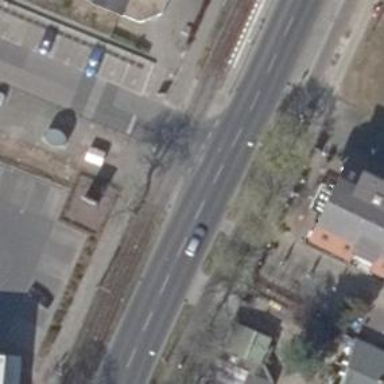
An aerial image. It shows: Tram level crossing on the railway.